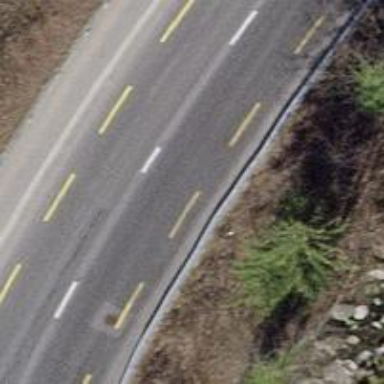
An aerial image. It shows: Secondary road with asphalt surface and dedicated cycle lane.